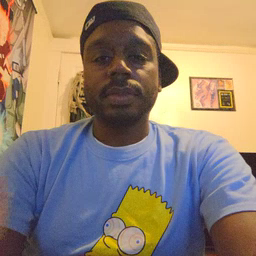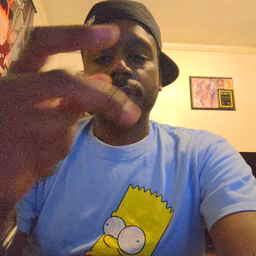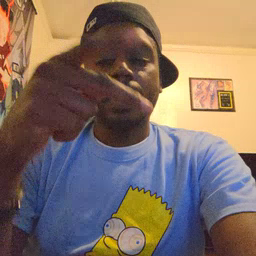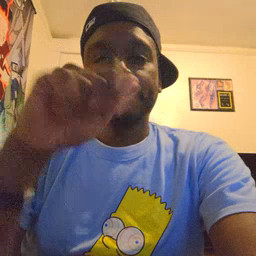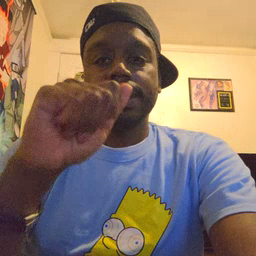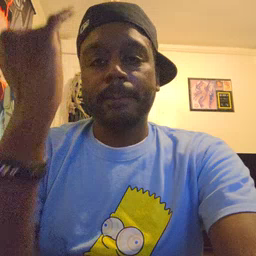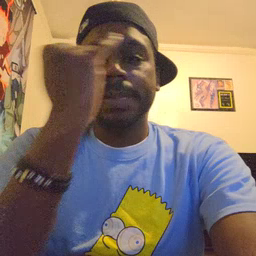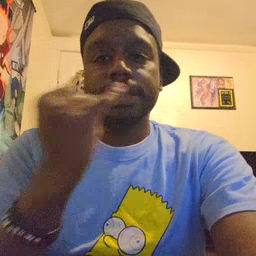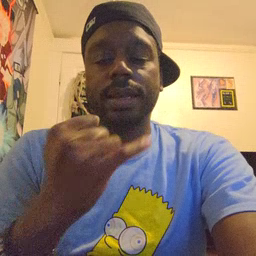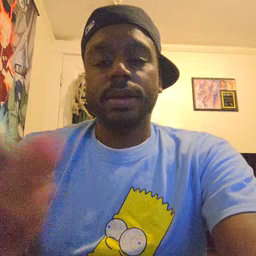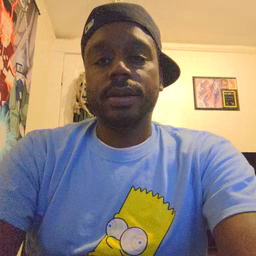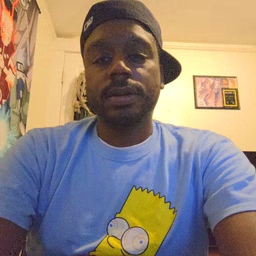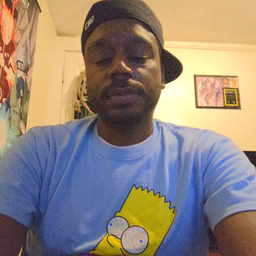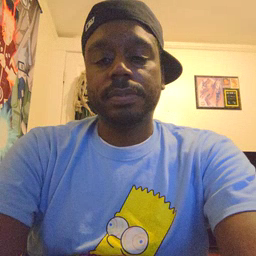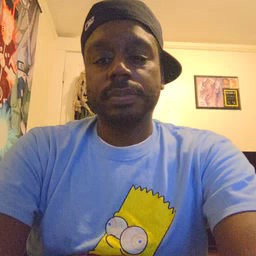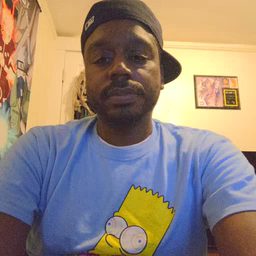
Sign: pizza